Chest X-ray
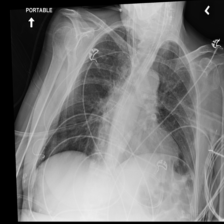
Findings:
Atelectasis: negative
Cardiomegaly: negative
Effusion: negative
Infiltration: negative
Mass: negative
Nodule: negative
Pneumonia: negative
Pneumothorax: negative
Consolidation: negative
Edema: negative
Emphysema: negative
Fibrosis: negative
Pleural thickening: negative
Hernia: negative